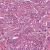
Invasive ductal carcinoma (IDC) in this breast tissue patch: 1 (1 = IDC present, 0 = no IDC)